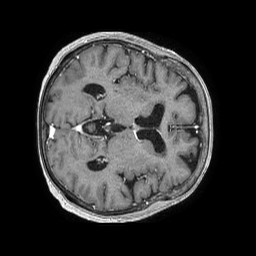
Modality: T1w
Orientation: axial
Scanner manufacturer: philips
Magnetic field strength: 1.5 T
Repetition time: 0.007741 s
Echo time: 0.003596 s